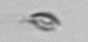
Label: Cryptophyta